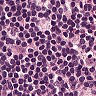
Metastatic tissue present: no